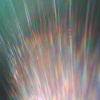
Label: sunburn